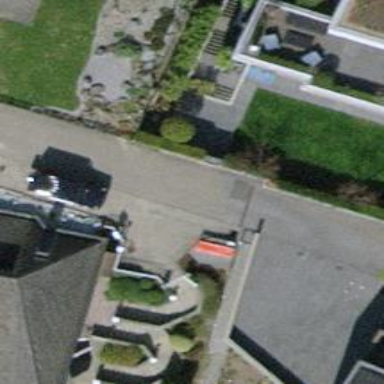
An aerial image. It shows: Red bench.